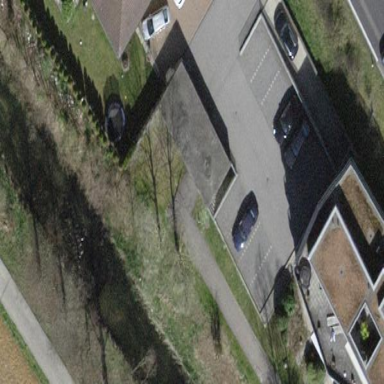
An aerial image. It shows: Parking area.